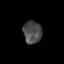
Tissue: prostate
Cell type: T cells
Senescence score: 0.3018
Nuclear area (px): 408
Mean DAPI intensity: 74.189